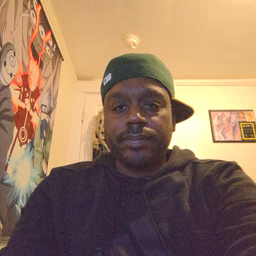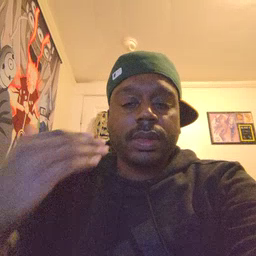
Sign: head